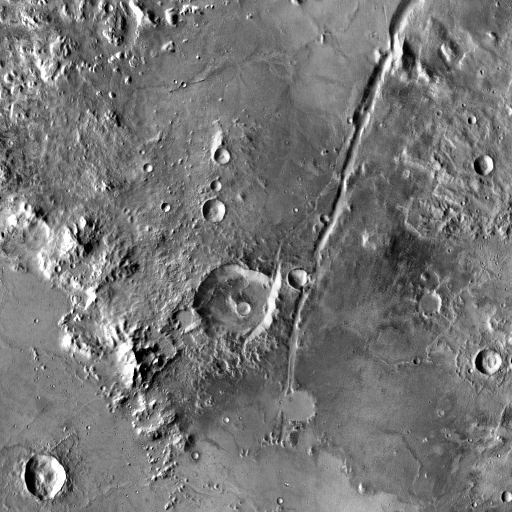
Crater classes present: Background, Other, Layered, Buried